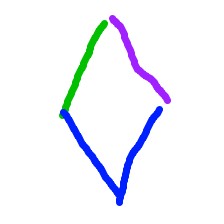
Shape: rhombus